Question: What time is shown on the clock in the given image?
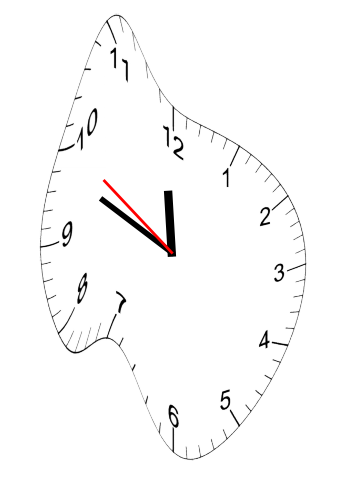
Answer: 11:48:50